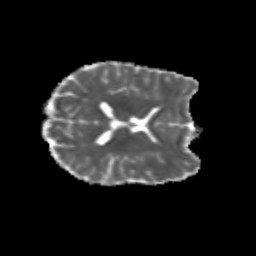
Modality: MD
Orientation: axial
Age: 18
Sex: female
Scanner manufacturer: siemens
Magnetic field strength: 3 T
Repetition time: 3.5 s
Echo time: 0.113 s